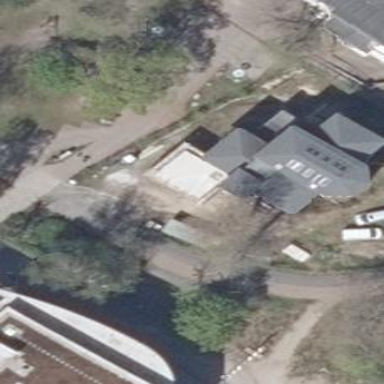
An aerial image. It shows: Detached building with hipped roof shape.